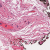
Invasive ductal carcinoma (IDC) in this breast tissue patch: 0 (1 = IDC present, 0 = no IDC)